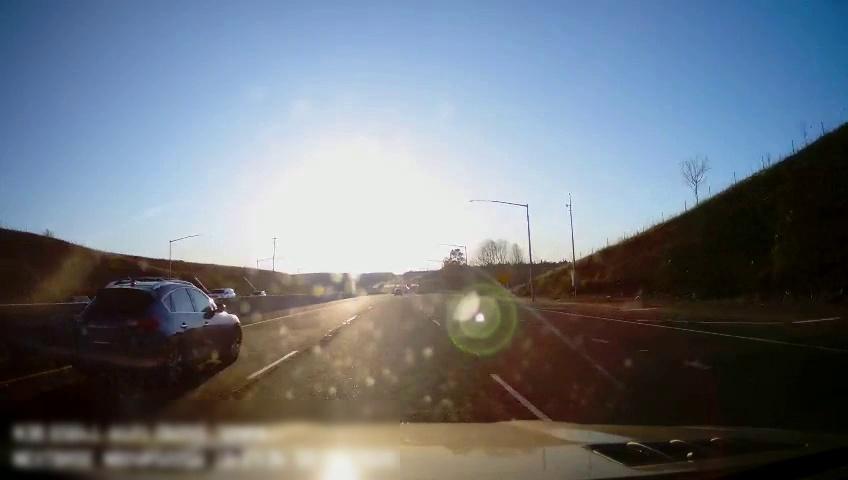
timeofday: Day
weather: Sunny
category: Drivable Space
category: Vehicles | SUV
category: Vehicles | Car
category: Vehicles | Car
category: Lanes | Alternate Lane
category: Lanes | Alternate Lane
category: Lanes | Current Lane
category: Lanes | Current Lane
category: Lanes | Alternate Lane